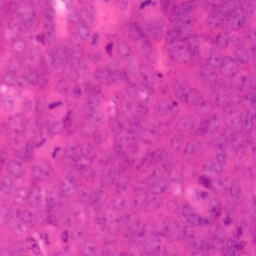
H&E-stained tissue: Colon